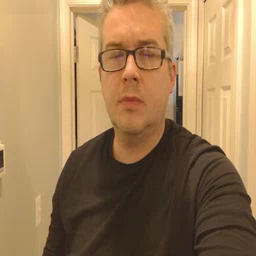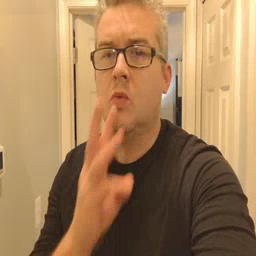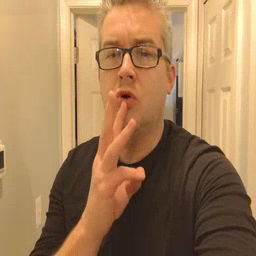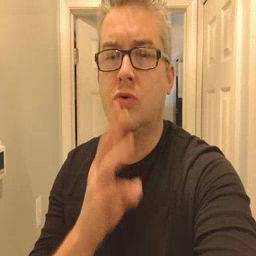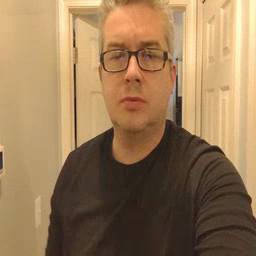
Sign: water